Question: I am trying to convert radians to degrees. I already know:
1 radian = 180/PI This does give me degrees.
You can check out my code here: <URL>
Here is my problem:

I am getting radian data that only goes from 0 to 1.5 and then back to 0 then from 0 to -1.5 and back to 0. So when I do the conversion I get 0 to 90 and back to 0 and then 0 to -90 and back to 0.
What I want is to be able to go from 0 to 360 as I move the pitch of the Iphone. I am pretty sure its an easy map and when I see it i will slam my hand into my forehead.
Thanks for the help!
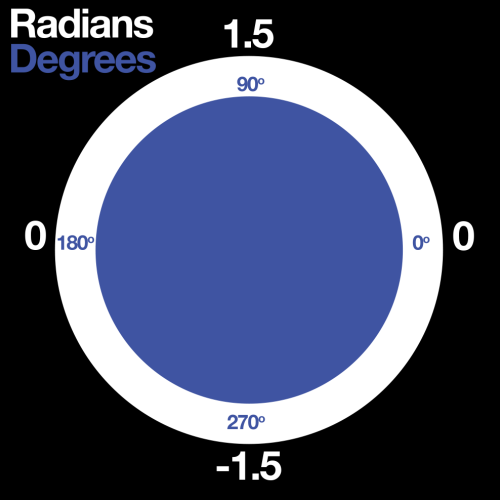
Answer: I think your issue is a typo.
The function in your repo is:
var degrees = (radians * M_PI)
but as you noted at the beginning of your question, it should be
var degrees = radians * (180.0 / M_PI)